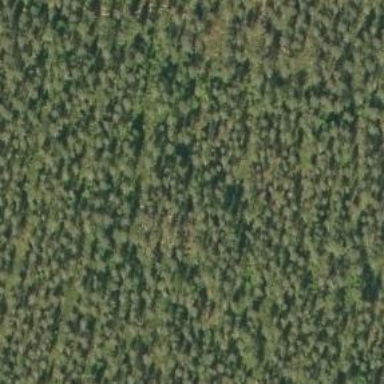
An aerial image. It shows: Needle-leaved woodland.